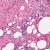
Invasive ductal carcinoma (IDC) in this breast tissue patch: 0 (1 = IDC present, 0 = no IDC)